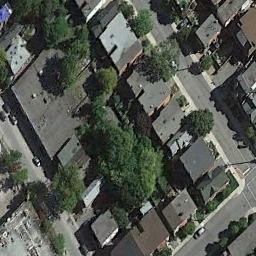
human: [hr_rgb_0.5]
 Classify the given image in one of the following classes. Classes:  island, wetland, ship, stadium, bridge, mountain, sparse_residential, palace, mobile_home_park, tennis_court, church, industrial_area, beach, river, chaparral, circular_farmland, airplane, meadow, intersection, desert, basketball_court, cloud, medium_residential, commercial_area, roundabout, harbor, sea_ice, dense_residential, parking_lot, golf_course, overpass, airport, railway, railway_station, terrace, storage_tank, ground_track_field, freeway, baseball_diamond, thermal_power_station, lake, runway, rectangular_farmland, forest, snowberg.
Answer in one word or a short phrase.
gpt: medium_residential